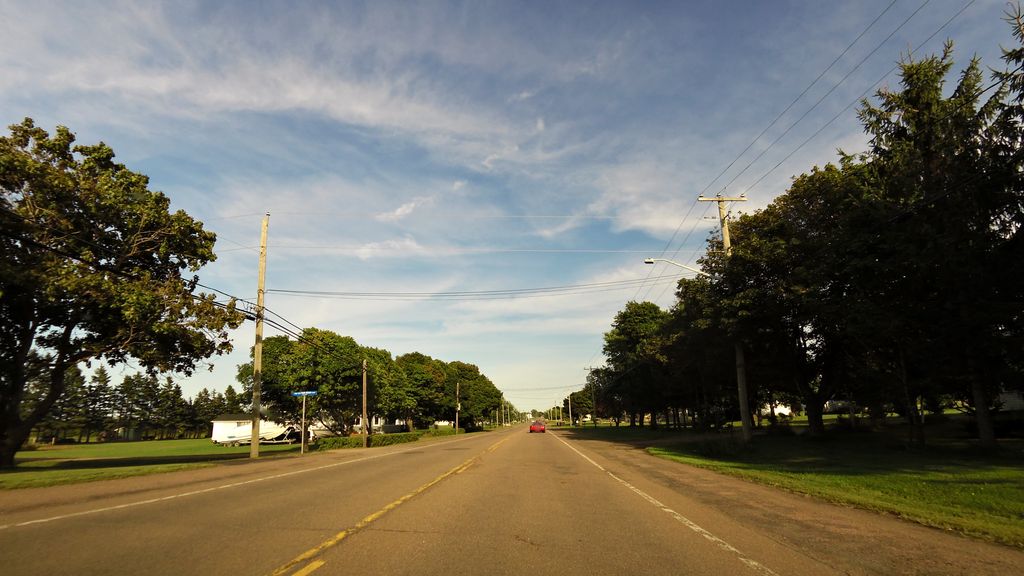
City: charlottetown